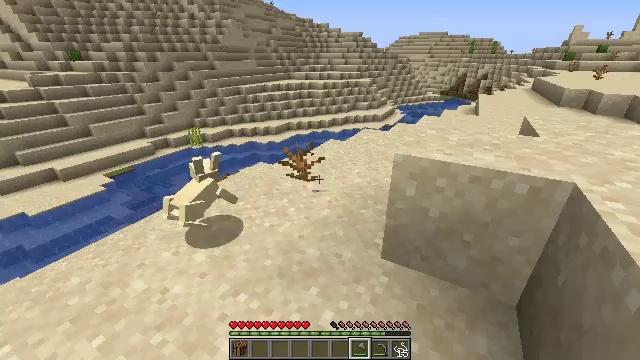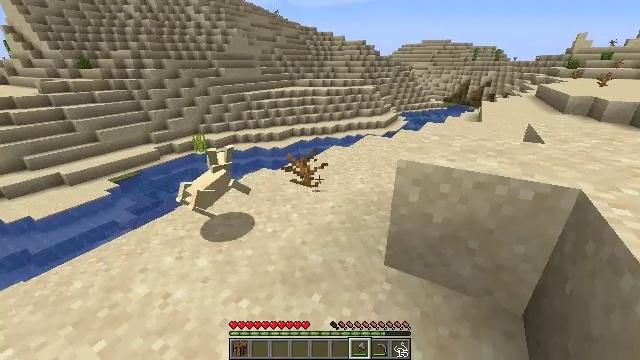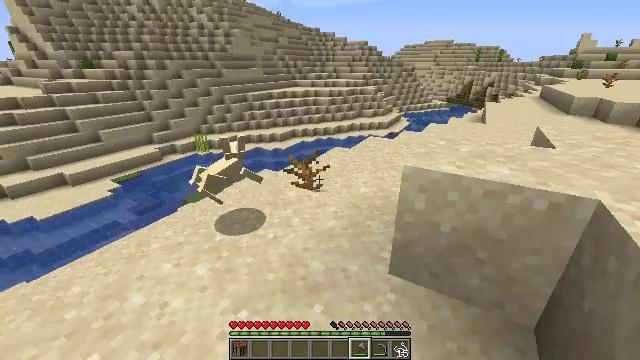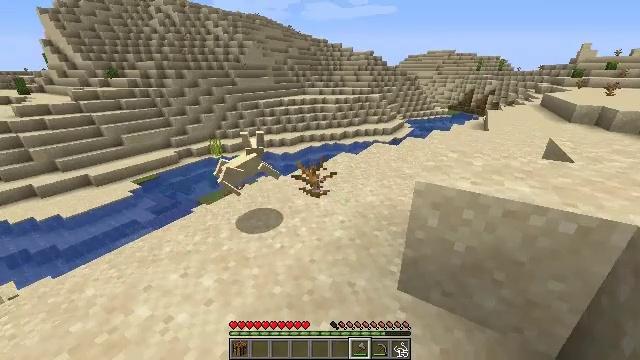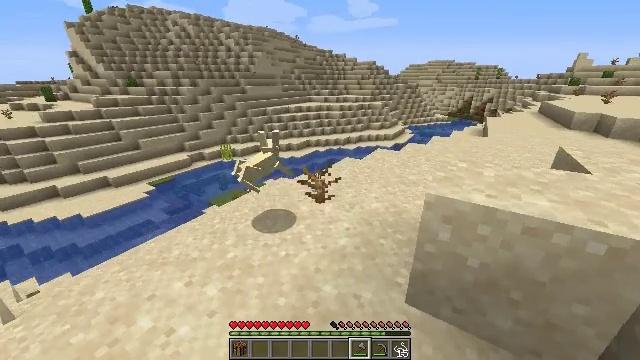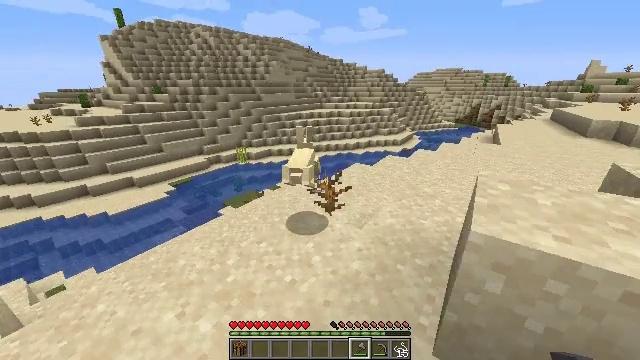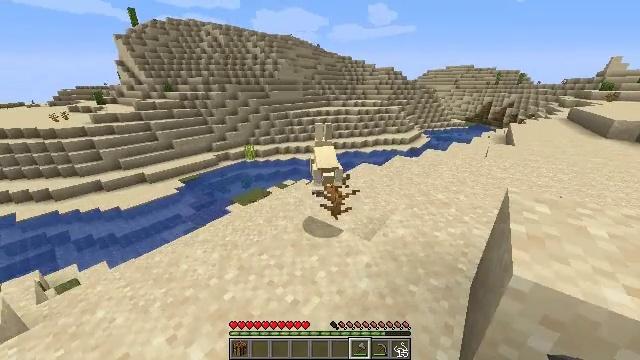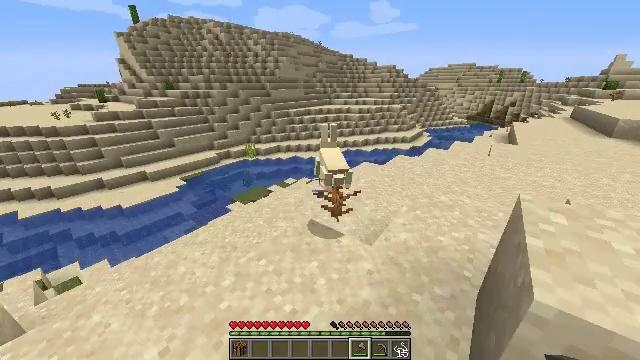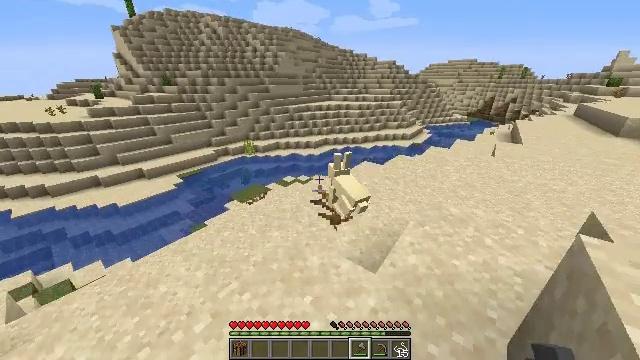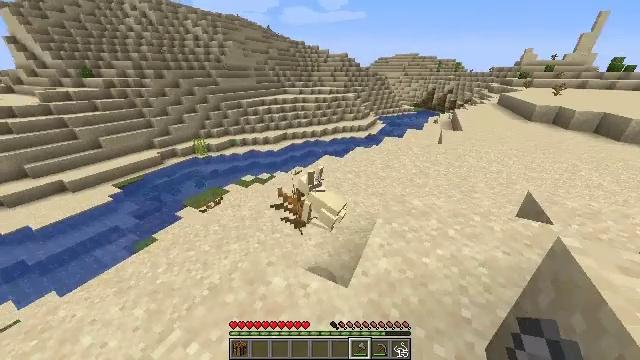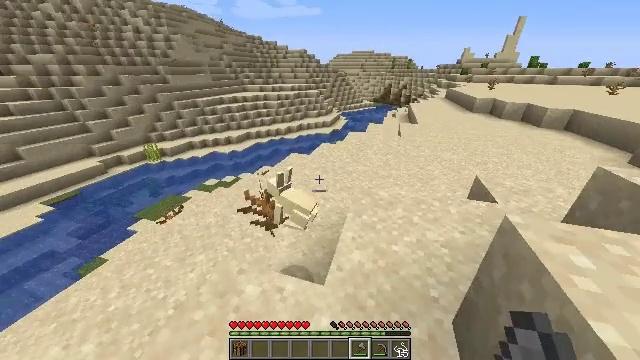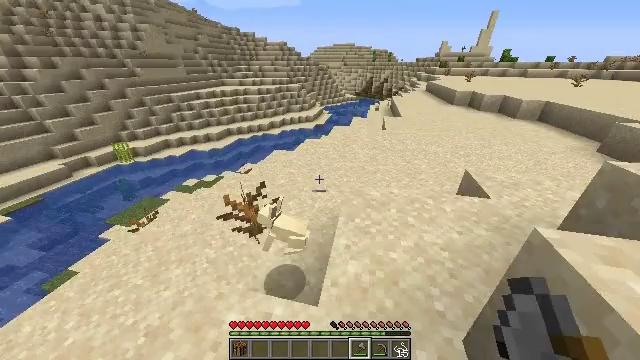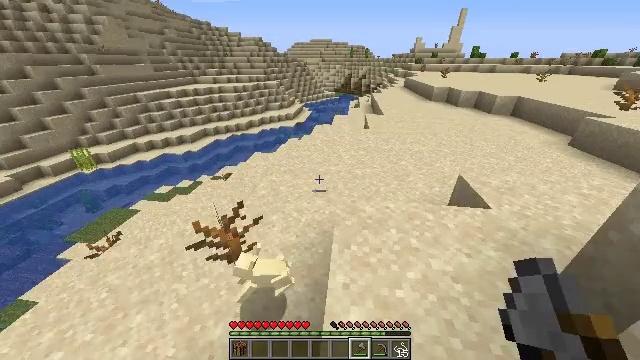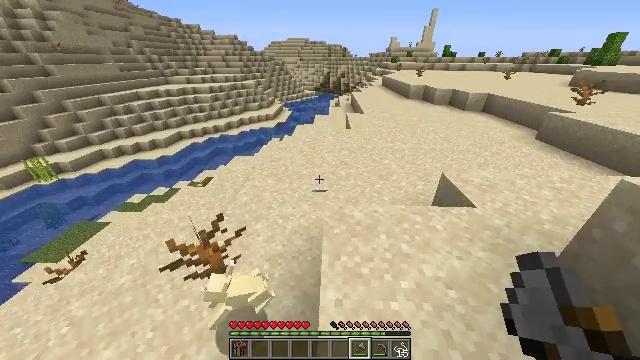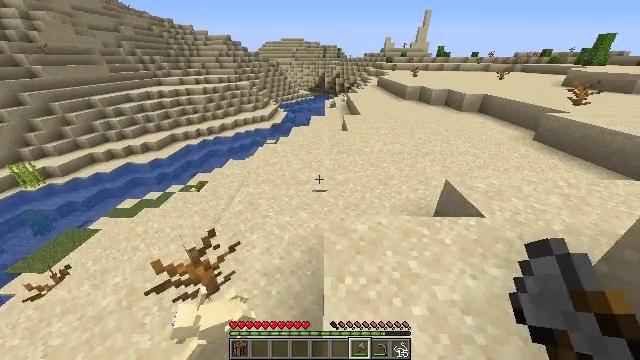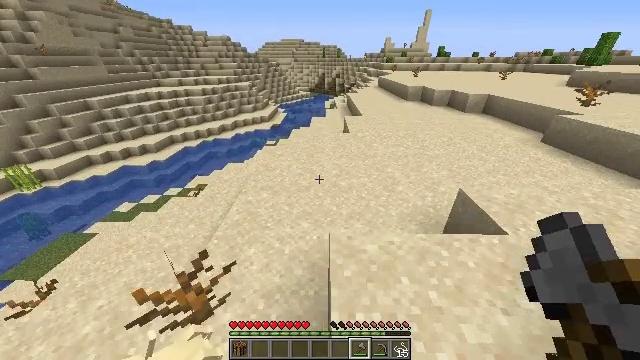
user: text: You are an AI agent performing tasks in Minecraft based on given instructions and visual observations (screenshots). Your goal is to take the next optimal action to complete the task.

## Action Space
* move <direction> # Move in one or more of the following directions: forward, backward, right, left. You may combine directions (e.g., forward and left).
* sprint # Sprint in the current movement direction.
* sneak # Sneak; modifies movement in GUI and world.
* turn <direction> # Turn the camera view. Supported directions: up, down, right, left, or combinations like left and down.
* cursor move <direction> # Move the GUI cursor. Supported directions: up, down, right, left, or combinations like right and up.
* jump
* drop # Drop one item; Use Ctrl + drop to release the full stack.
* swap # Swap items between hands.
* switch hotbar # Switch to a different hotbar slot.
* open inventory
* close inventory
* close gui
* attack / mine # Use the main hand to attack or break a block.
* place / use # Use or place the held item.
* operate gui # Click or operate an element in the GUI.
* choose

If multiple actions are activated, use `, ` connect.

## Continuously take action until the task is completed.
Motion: motion action
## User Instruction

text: Hunt animals.
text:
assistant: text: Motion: turn up
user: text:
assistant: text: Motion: move forward, sprint
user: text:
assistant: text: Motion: move forward, sprint, turn left
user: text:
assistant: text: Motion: move forward, sprint, turn left
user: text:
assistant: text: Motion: move forward, sprint, turn left
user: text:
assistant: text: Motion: move forward, sprint, turn left
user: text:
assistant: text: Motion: move forward, sprint
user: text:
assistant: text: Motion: move forward, sprint, turn down
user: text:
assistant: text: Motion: move forward, sprint, turn right and down
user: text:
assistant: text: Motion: move forward, sprint, turn right
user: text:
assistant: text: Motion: move forward, sprint, turn right and down
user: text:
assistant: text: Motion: move forward, sprint, turn right
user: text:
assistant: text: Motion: move forward, sprint, turn right
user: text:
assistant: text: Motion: move forward, sprint, turn right
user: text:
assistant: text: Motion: move forward, sprint
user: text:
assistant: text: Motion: move forward, sprint
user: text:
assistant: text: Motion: move forward, sprint, turn left and down
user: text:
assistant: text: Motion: move forward, sprint
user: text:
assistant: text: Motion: move forward, sprint
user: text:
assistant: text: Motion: move forward
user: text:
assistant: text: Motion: move forward and move right
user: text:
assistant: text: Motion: move forward and move right, turn down
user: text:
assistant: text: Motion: move forward and move right, turn down
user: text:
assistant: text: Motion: move forward, turn left and down
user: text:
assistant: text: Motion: move forward, turn left and down
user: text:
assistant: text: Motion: turn left
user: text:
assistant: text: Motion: turn left
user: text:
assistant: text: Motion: turn left and up
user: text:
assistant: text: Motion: no_op
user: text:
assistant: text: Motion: no_op